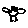
Label: bird